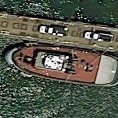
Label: Towing_vessel